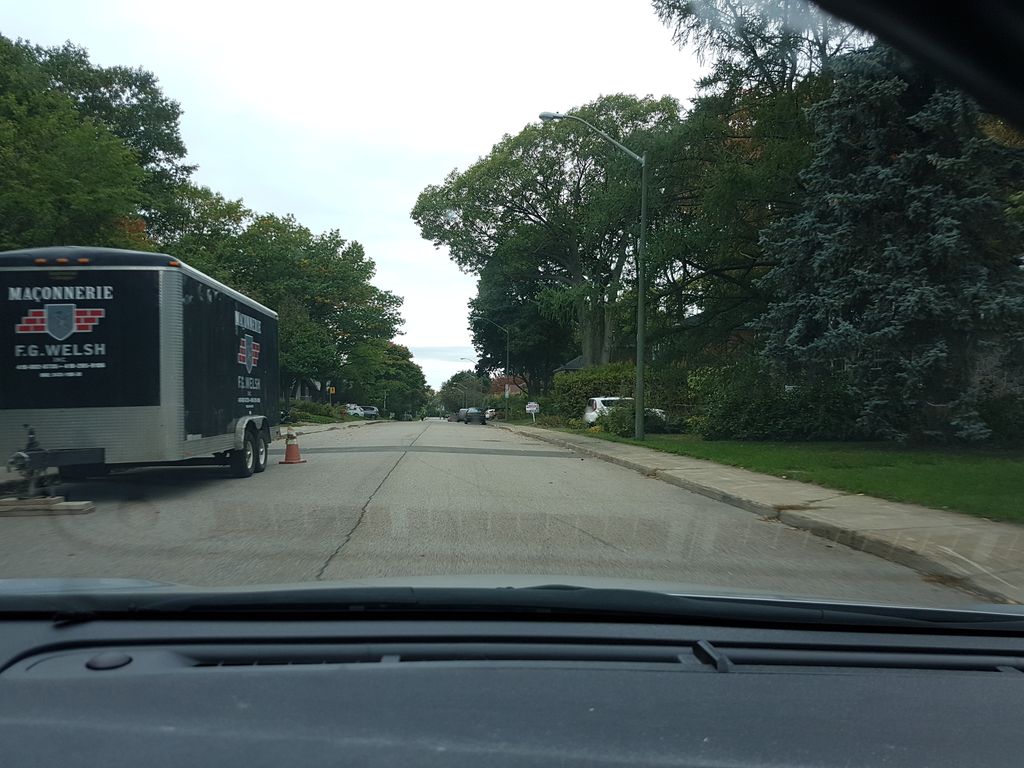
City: quebec_city